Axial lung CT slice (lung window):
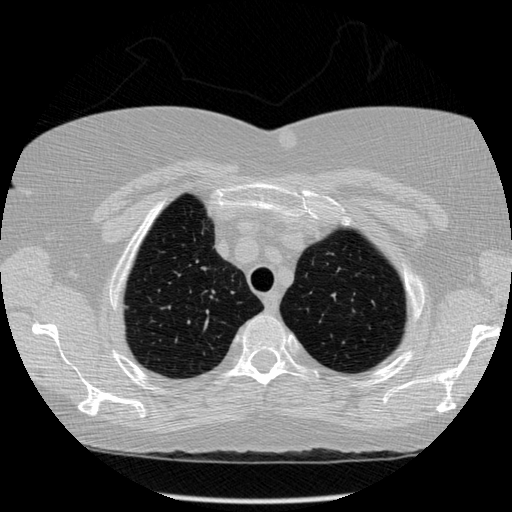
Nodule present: no